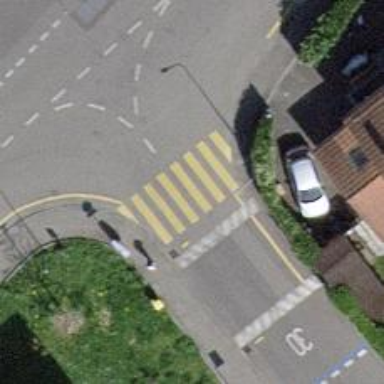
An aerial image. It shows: Marked crossing with zebra stripes on the road.